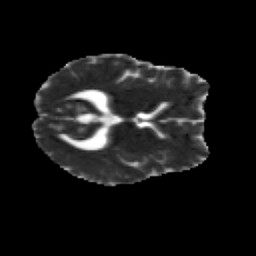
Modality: MD
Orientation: axial
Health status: healthy
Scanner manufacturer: siemens
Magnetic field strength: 3 T
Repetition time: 12 s
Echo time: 0.092 s